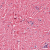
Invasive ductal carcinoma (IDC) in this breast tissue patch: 0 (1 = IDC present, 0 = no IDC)